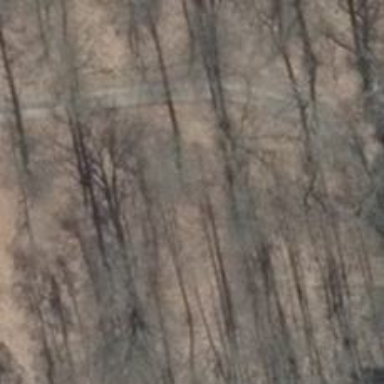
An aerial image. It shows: Dirt track road with grade 3 tracktype.